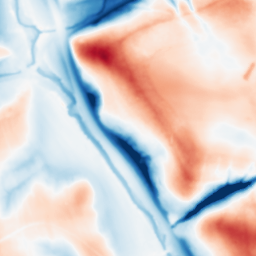
Category: multiscale
Decomposition family: dog
Decomposition parameters: sigma_low: 1
sigma_high: 20
Upsampling method: regularized
Upsampling parameters: scale: 4
lambda_reg: 0.01
Upsampling scale: 4